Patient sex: M
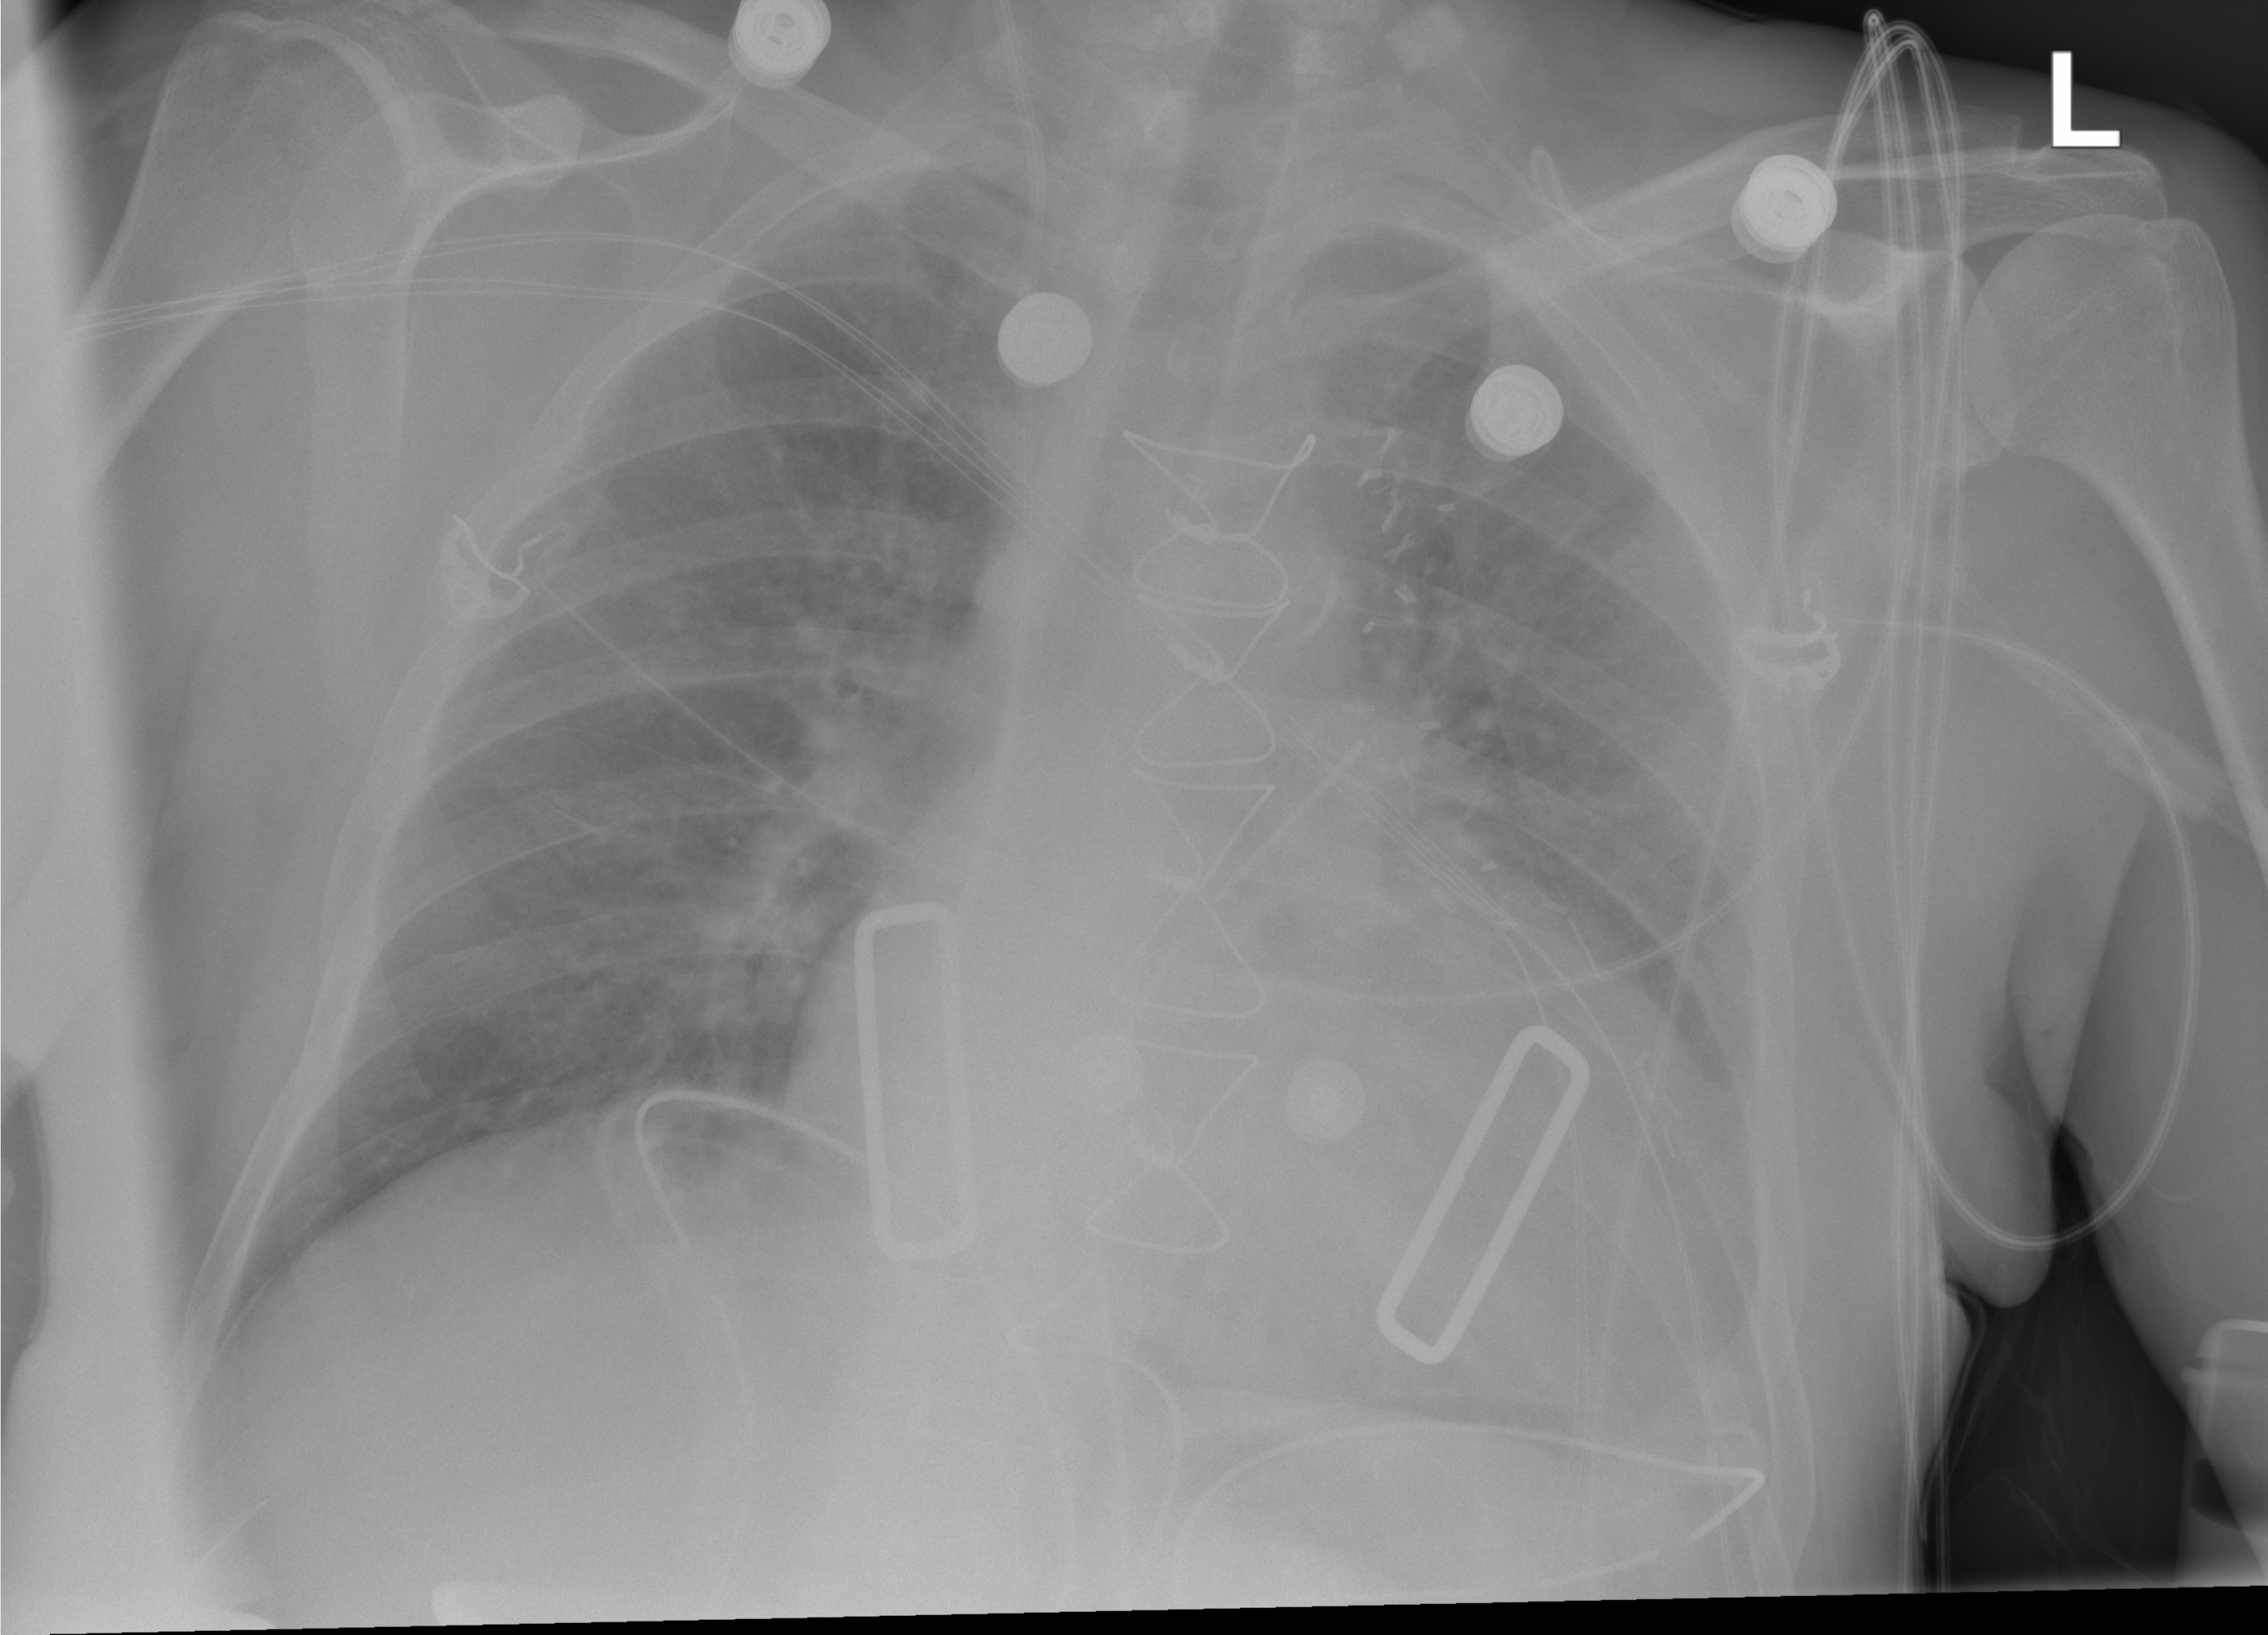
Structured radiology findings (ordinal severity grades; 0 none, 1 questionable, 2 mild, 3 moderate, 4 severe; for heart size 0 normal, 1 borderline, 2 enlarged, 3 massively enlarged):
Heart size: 2
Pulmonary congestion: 2
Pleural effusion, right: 0
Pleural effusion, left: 0
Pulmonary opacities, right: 0
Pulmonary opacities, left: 0
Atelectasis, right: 0
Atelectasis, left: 1